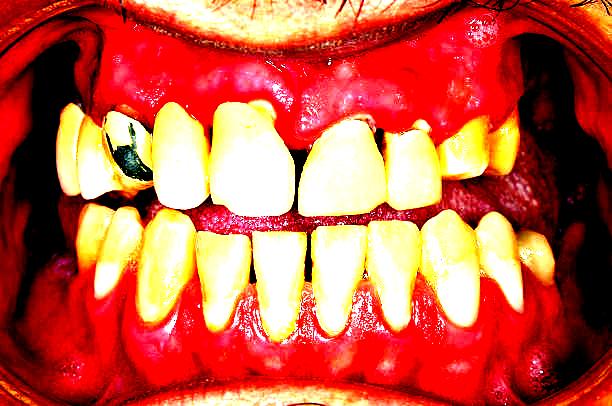
Condition: Calculus